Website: crate-barrel
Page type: account-selection
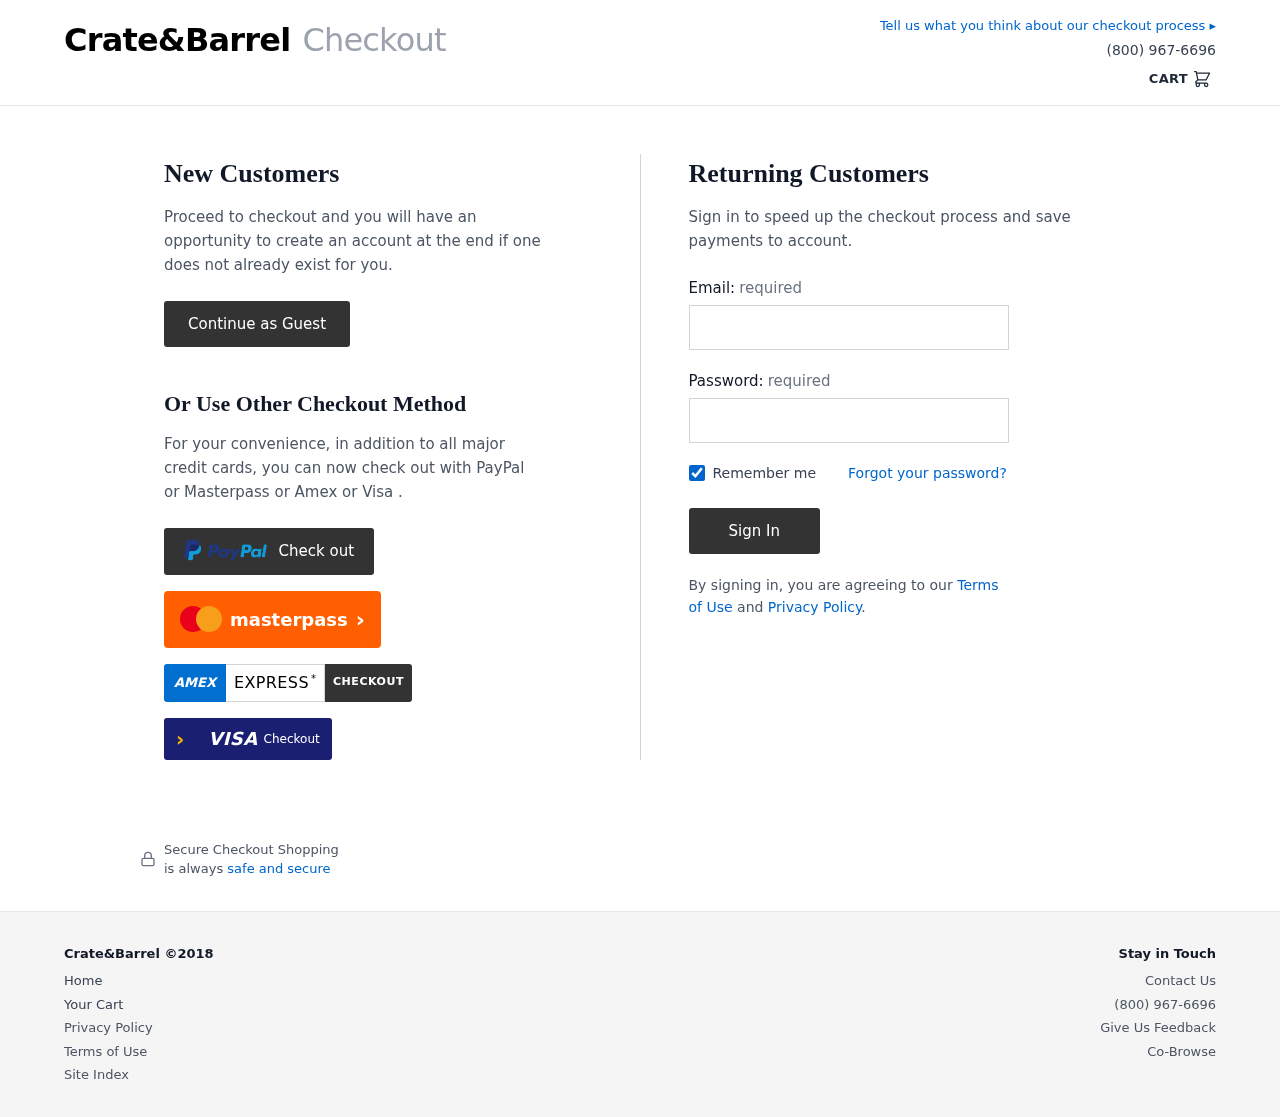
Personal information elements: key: PII_LOGIN_USERNAME
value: lindsey8139